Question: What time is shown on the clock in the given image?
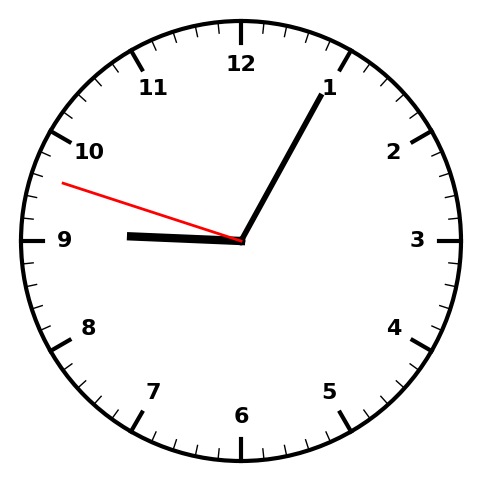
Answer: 09:04:48